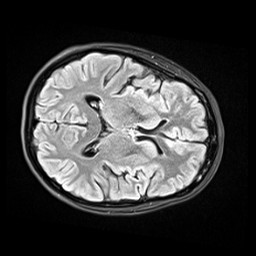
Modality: FLAIR
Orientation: axial
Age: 31
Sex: female
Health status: healthy
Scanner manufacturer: siemens
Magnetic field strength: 3 T
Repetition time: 9 s
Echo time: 0.088 s